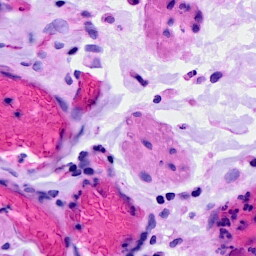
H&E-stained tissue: Ovarian